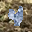
Label: 4